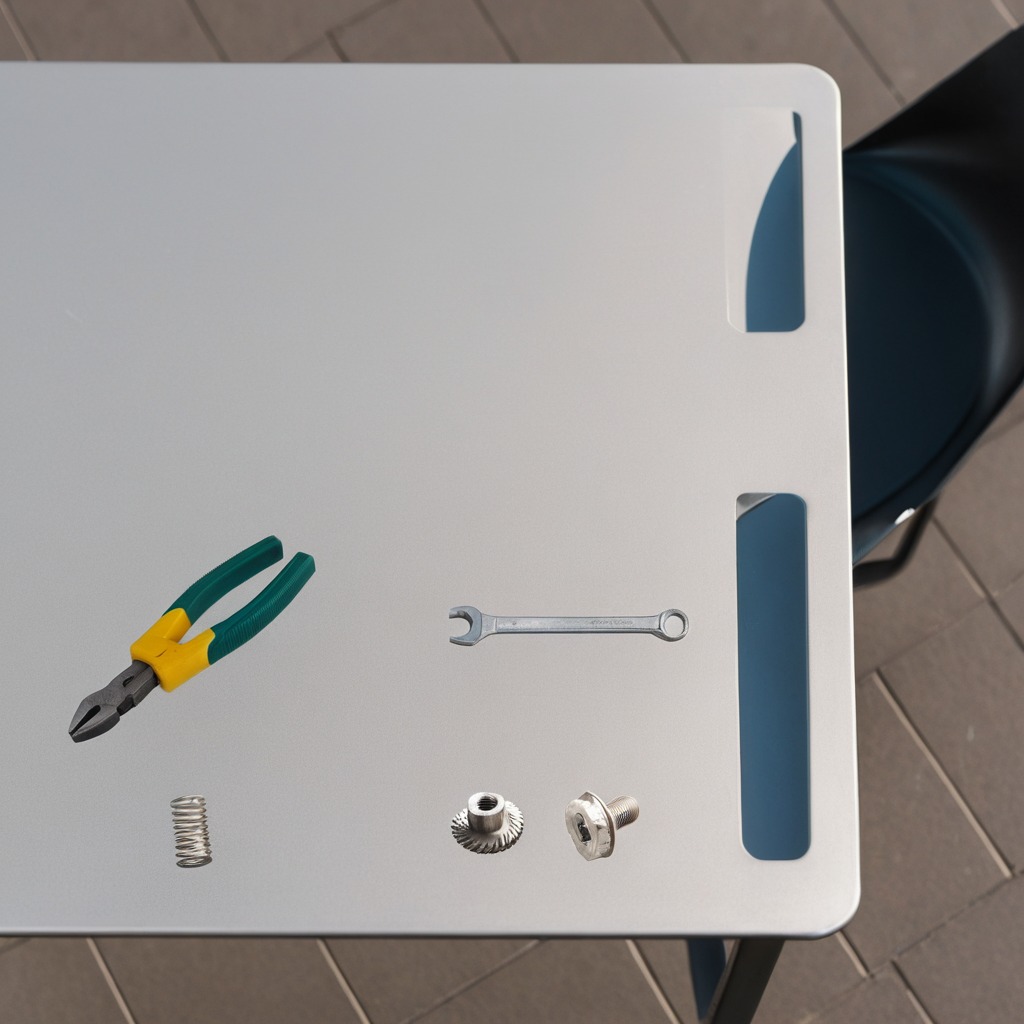
A steel gear with teeth, a metal machine screw, pliers, a coiled metal spring, and a wrench are lying on the table.